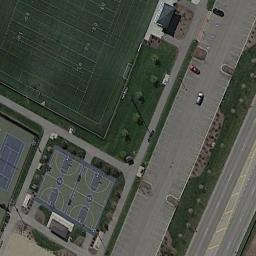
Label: basketball_court